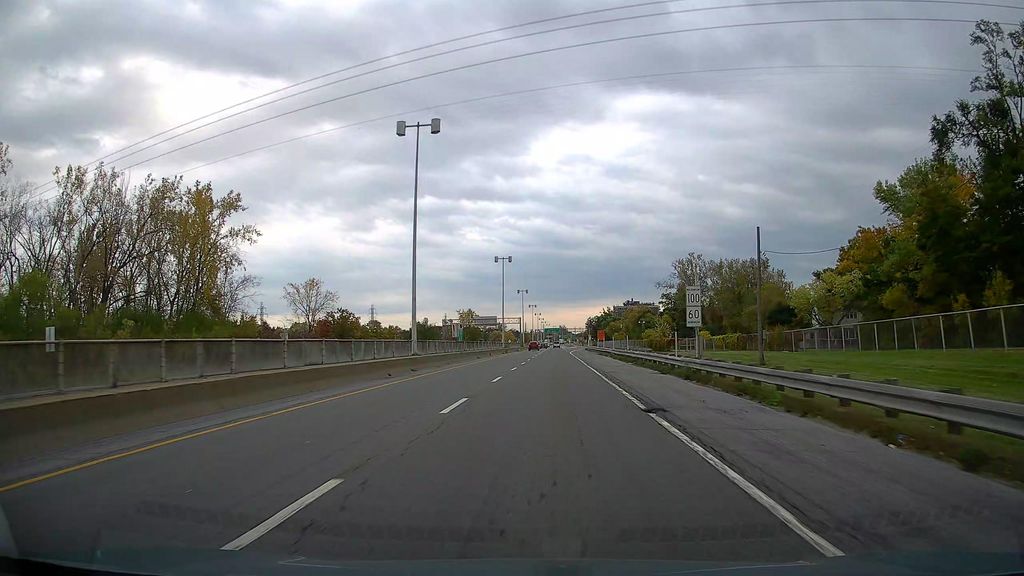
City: montreal